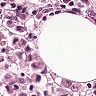
Metastatic tissue present: yes